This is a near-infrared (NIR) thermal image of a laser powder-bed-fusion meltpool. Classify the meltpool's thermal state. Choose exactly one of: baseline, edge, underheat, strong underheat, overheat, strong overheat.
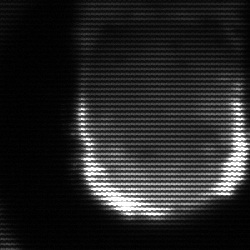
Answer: strong underheat